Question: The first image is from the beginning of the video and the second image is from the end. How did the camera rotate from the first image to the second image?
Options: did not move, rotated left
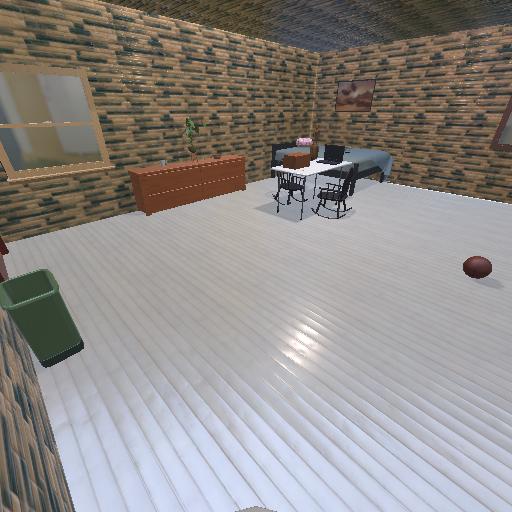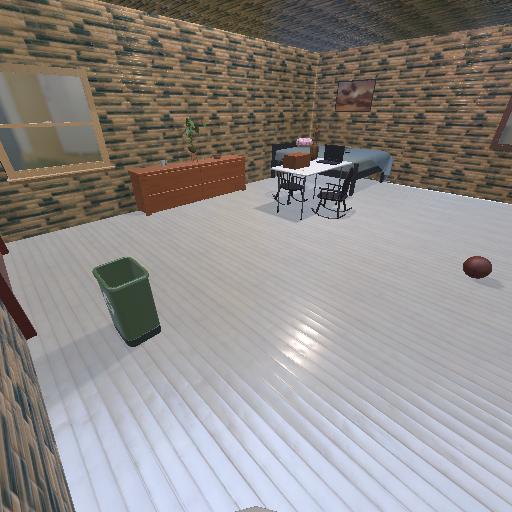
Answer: did not move